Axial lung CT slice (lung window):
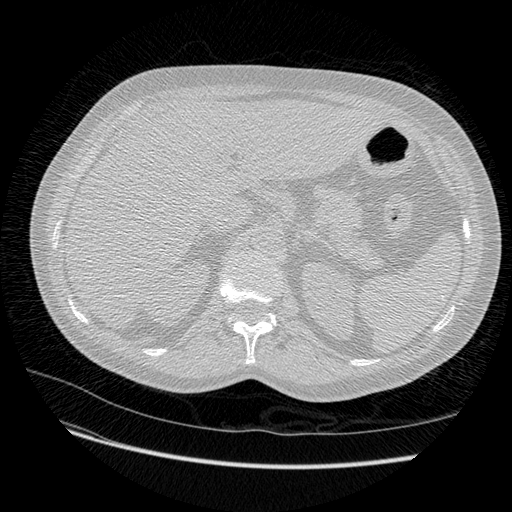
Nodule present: no